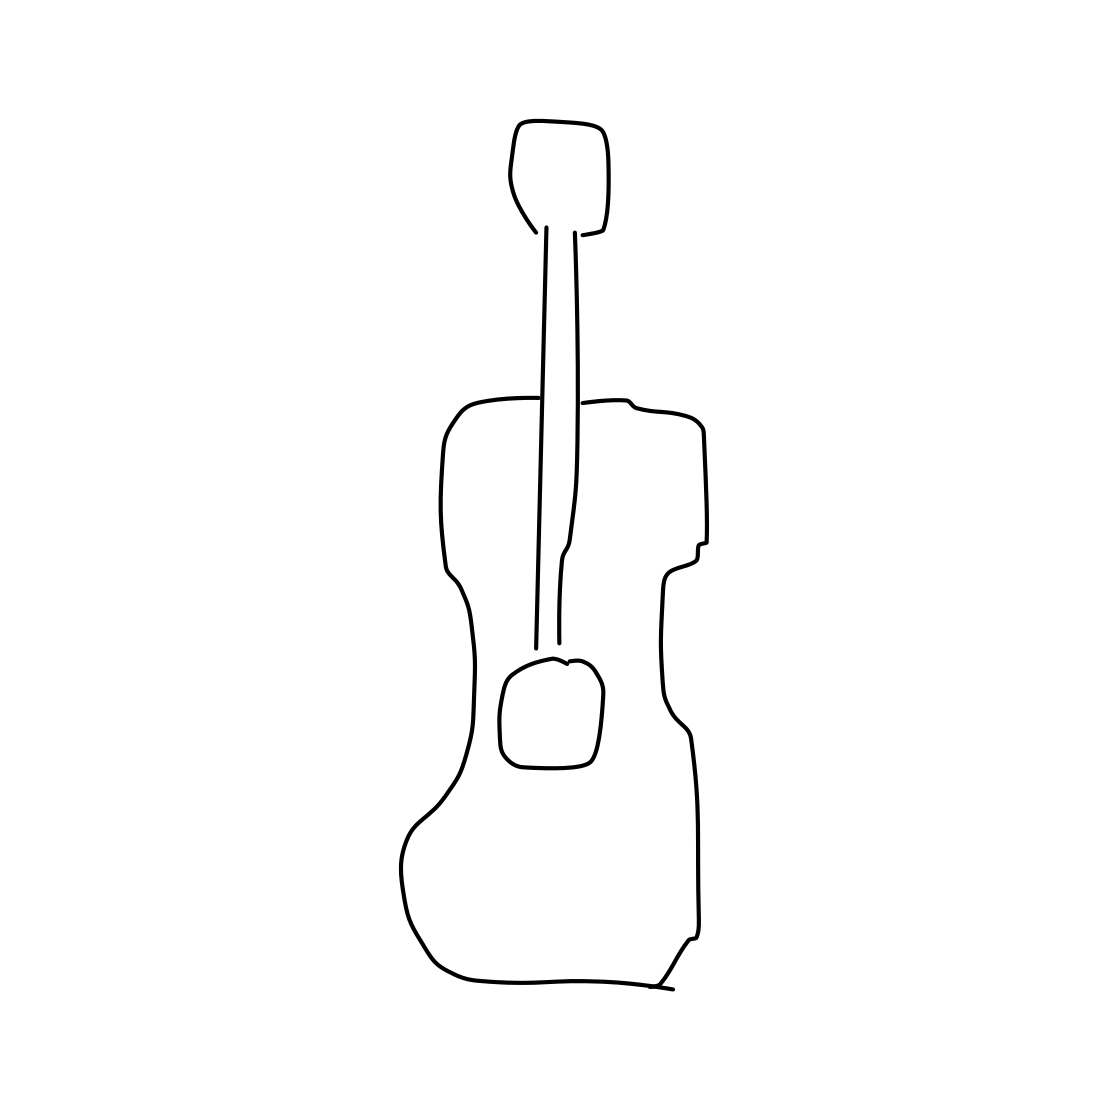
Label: guitar